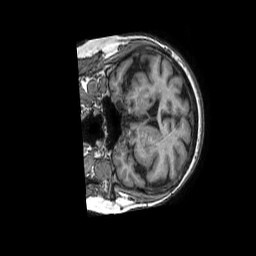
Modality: T1w
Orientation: coronal
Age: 74
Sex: female
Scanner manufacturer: philips
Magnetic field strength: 1.5 T
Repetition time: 0.007198 s
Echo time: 0.003276 s